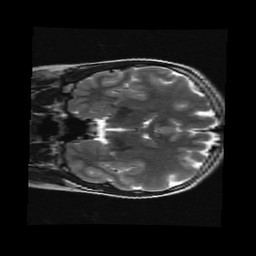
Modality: T2w
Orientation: coronal
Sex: female
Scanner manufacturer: ge
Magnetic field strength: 3 T
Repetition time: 5 s
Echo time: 0.1012 s